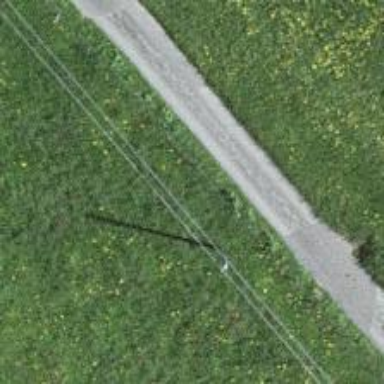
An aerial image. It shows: Power pole.